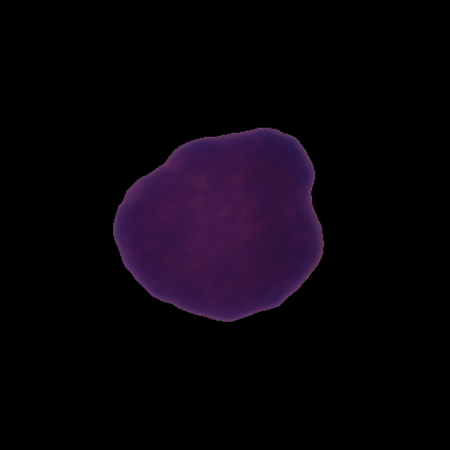
Label: healthy